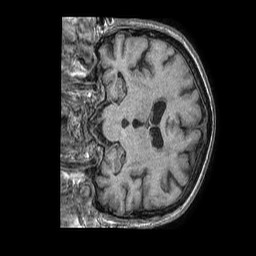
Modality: T1w
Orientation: coronal
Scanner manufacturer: philips
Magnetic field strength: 1.5 T
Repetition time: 0.007695 s
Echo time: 0.003507 s